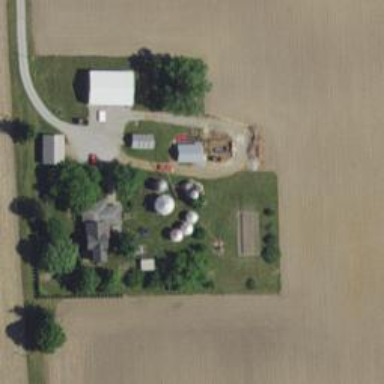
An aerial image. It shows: Silo.